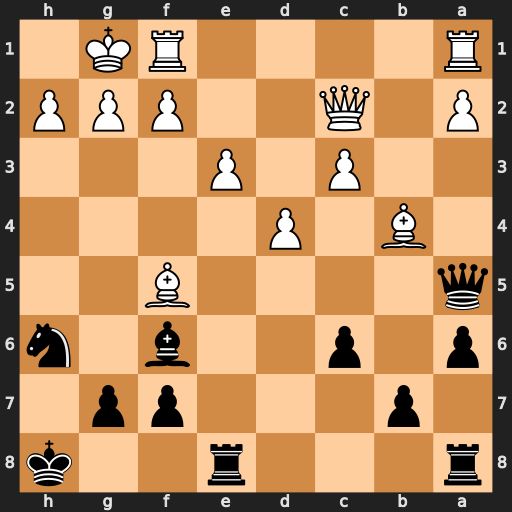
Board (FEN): r3r2k/1p3pp1/p1p2b1n/q4B2/1B1P4/2P1P3/P1Q2PPP/R4RK1
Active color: b
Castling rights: -
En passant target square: -
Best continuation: Qxf5 Qxf5 Nxf5